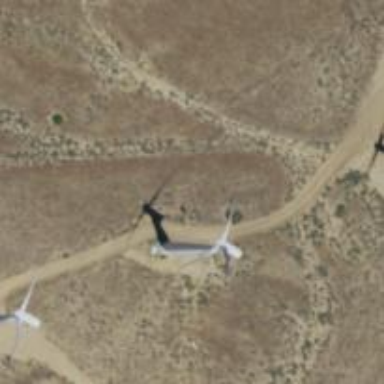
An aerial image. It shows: Wind power generator with wind turbines.